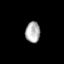
Tissue: lung
Cell type: Epithelial cells
Senescence score: 0.193
Nuclear area (px): 305
Mean DAPI intensity: 172.839